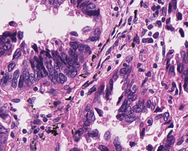
Tumor epithelial tissue: yes
Tumor-associated stroma tissue: yes
Normal tissue: no